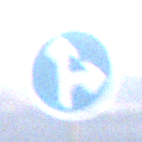
Verkehrszeichen: VorgeschriebeneFahrtrichtungGeradeausOderRechts
Umgebung: Outdoor, Nature
Tageszeit: MorningAfternoon
Wetter: PartlyCloudy
Licht: Natural
Jahreszeit: NotSpecified
Kontrast: HighContrast